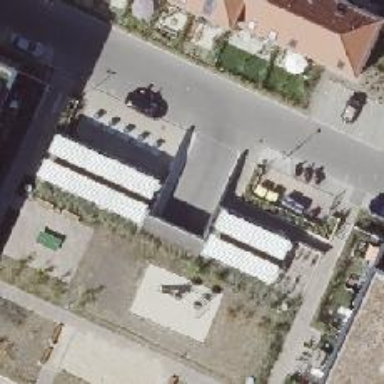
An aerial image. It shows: Parking entrance.